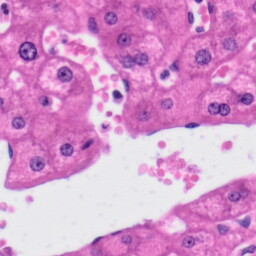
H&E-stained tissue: Liver